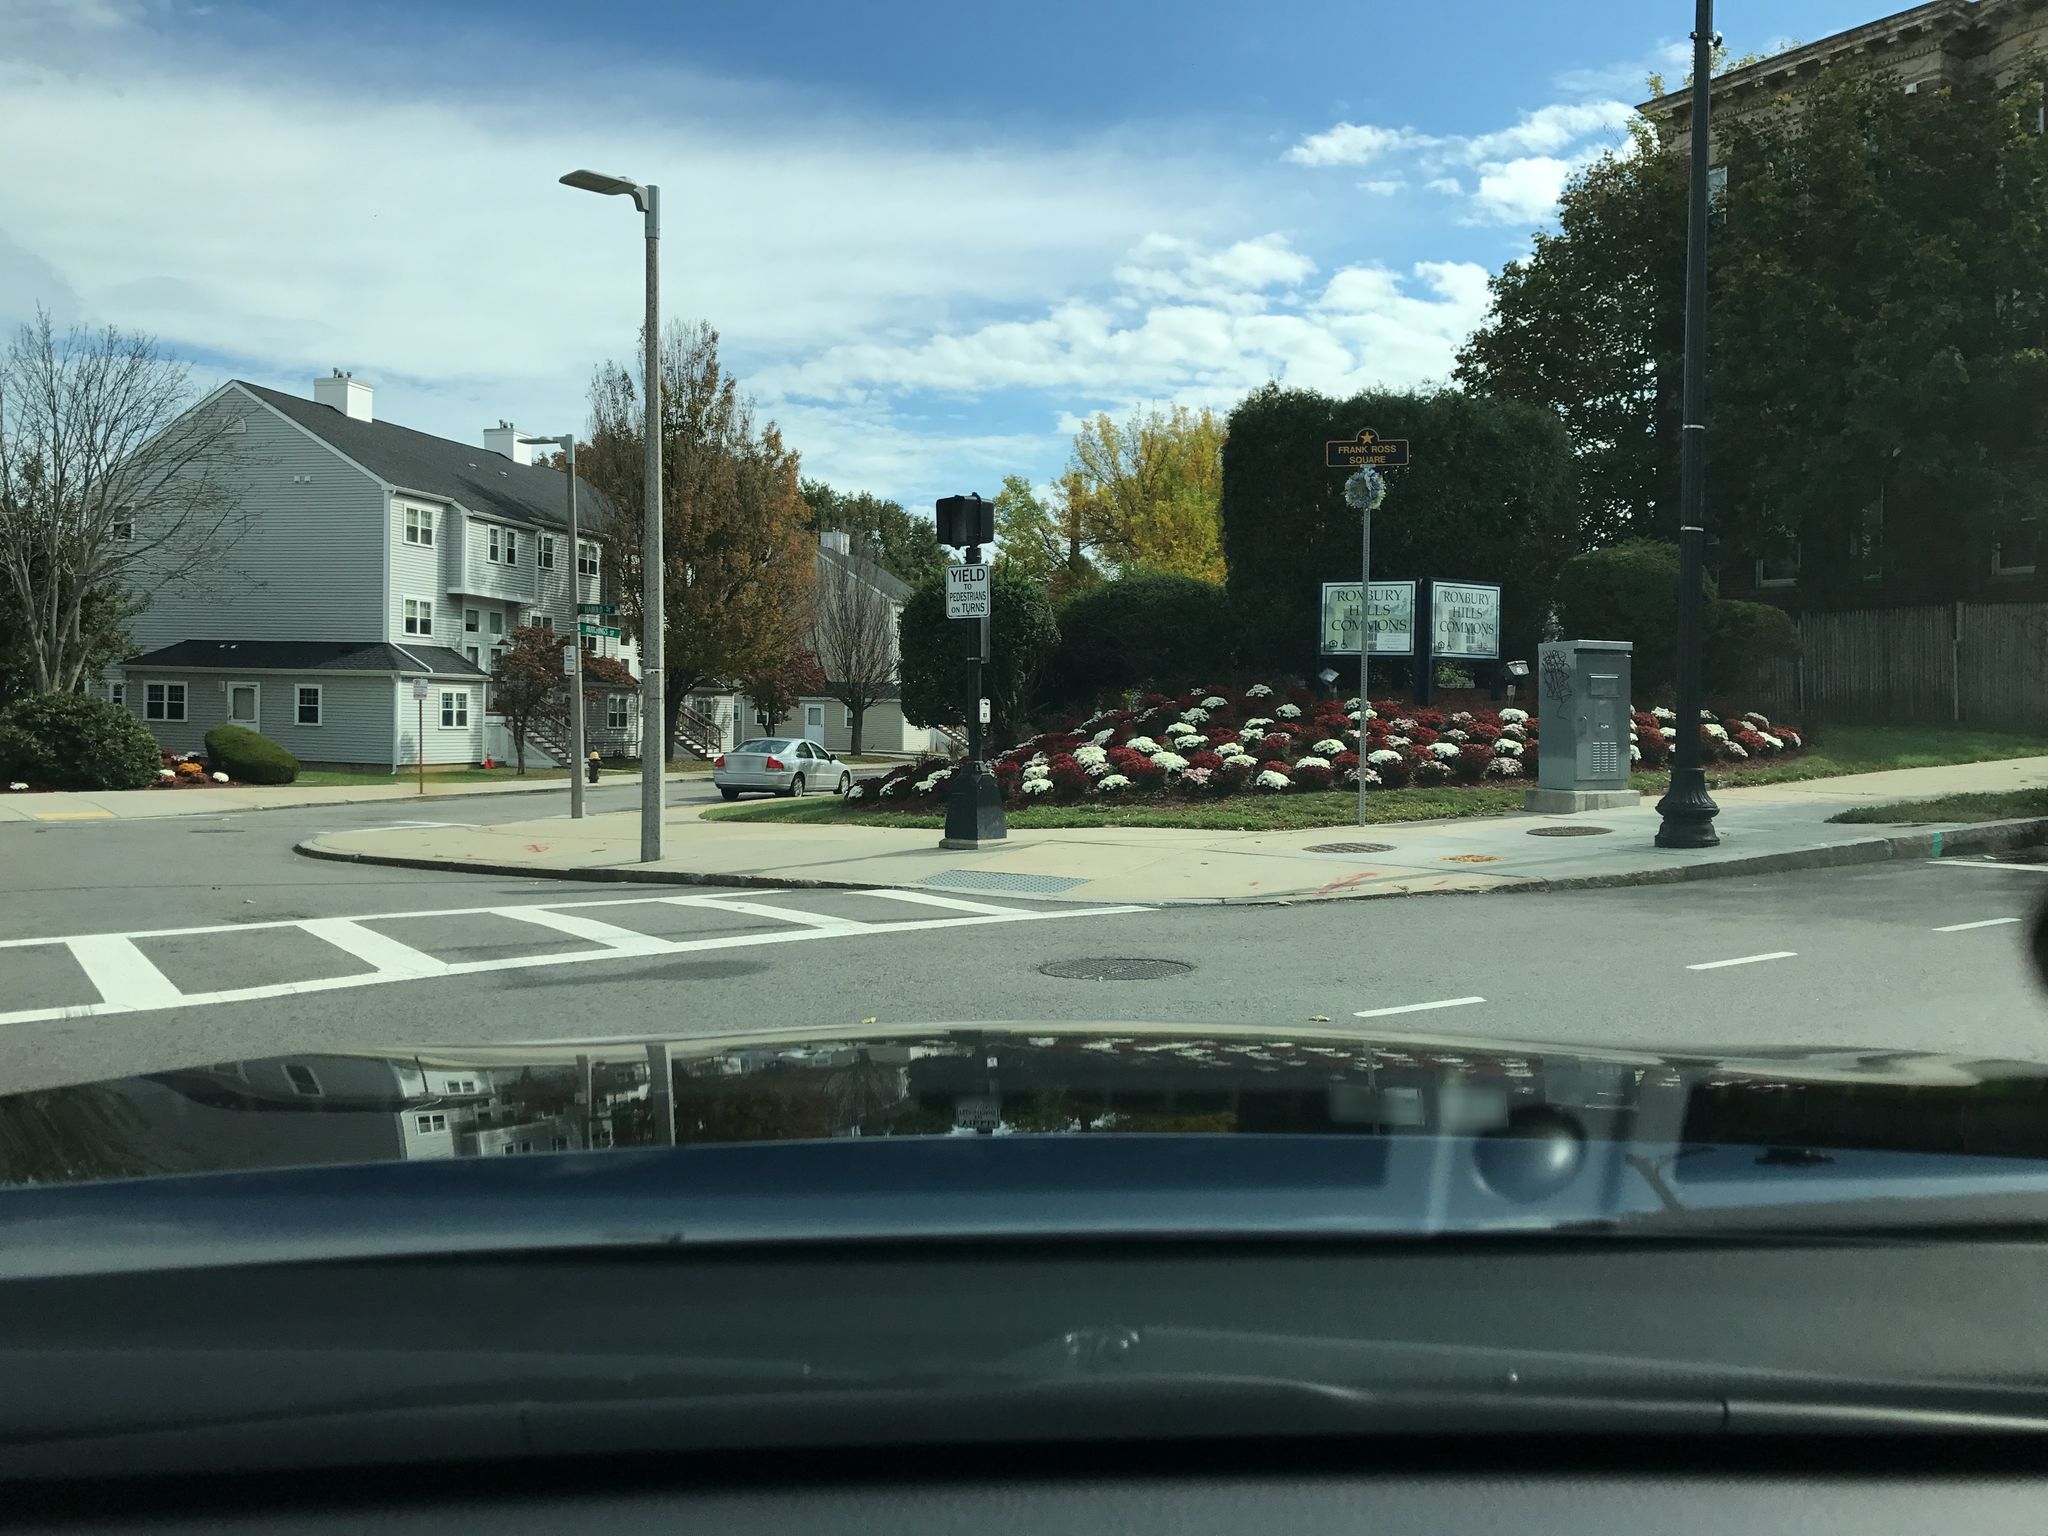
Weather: clear
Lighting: day
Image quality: good
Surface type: driving surface
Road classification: primary
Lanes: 2
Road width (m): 12.2
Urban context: urban centre
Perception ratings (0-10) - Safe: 7.77, Lively: 7.8, Beautiful: 6.01, Boring: 3.55, Depressing: 4.43, Wealthy: 7.2